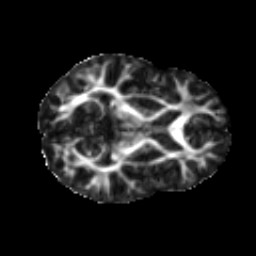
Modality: FA
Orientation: axial
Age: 10
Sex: female
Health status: ill
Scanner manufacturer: ge
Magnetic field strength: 3 T
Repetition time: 6.752 s
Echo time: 0.079 s